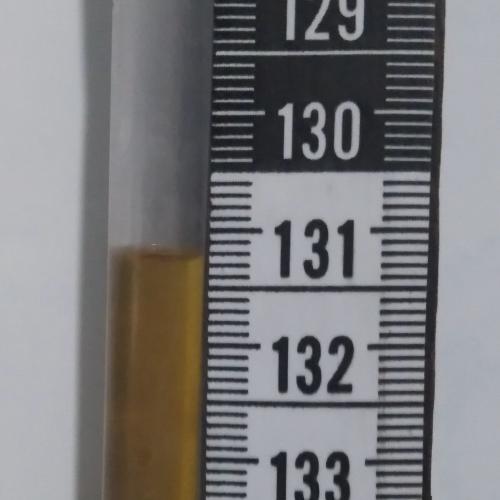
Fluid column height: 131.2 cm